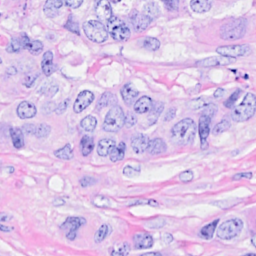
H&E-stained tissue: Breast